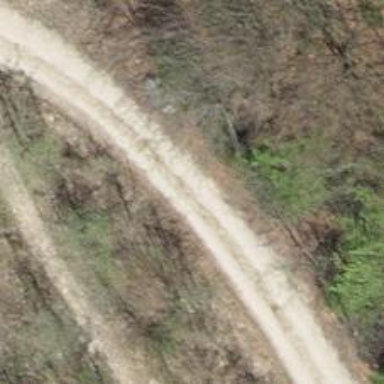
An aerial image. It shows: Unpaved track with grade2 tracktype.